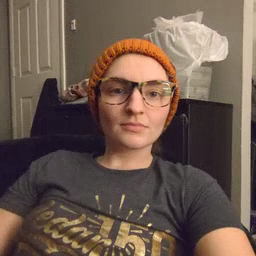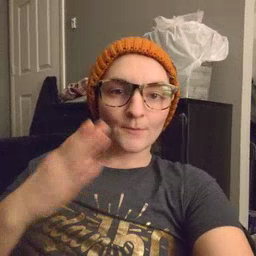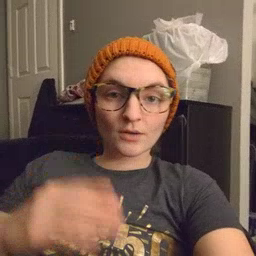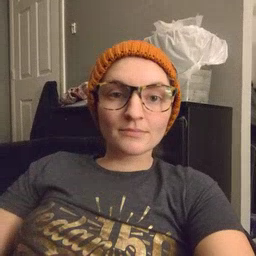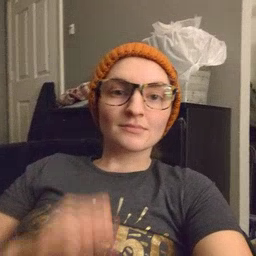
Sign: blue